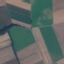
Label: AnnualCrop